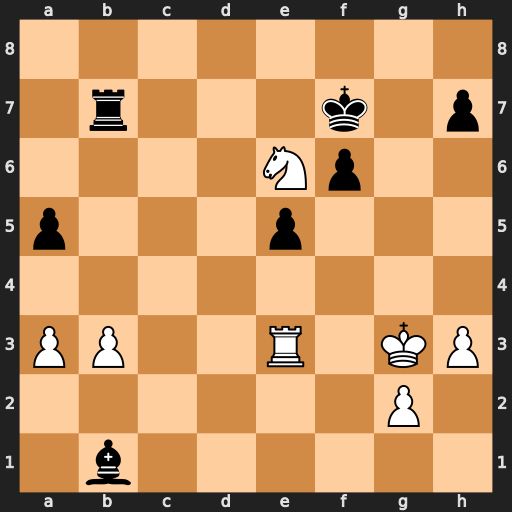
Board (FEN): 8/1r3k1p/4Np2/p3p3/8/PP2R1KP/6P1/1b6
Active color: w
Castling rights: -
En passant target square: -
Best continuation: Nd8+ Ke7 Nxb7